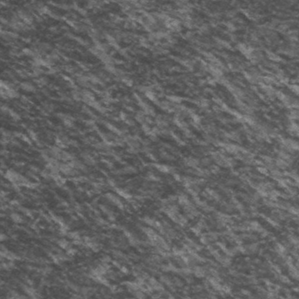
Label: frost